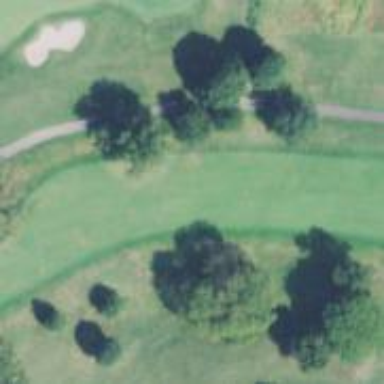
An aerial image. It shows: Golf hole.